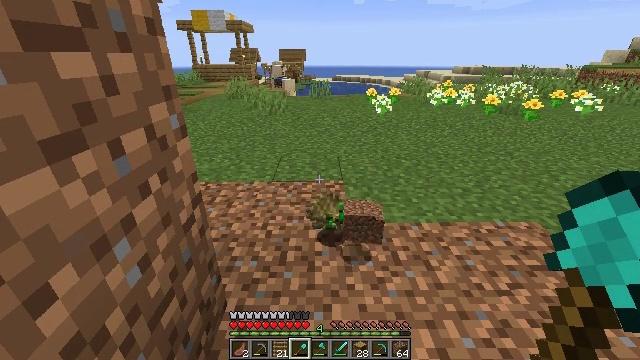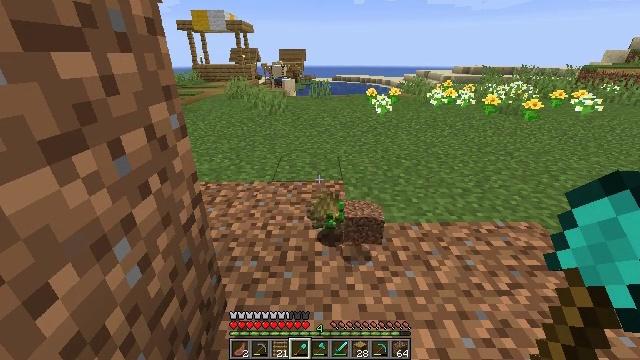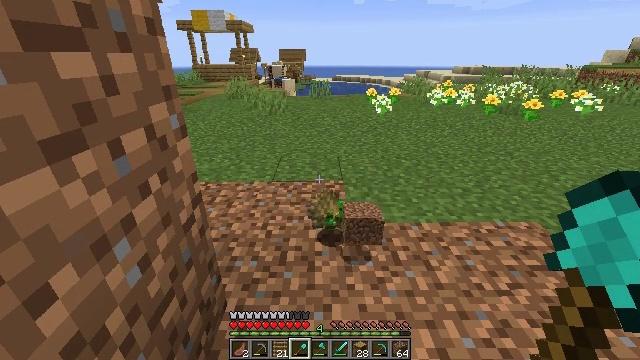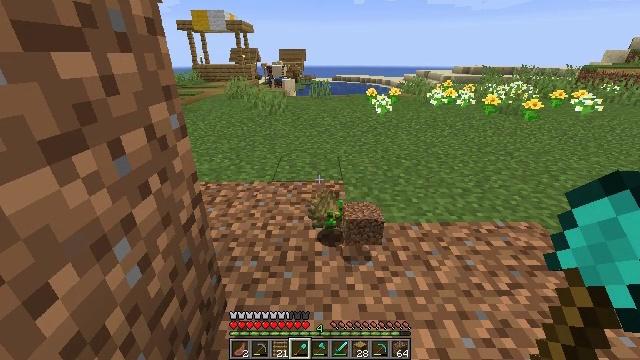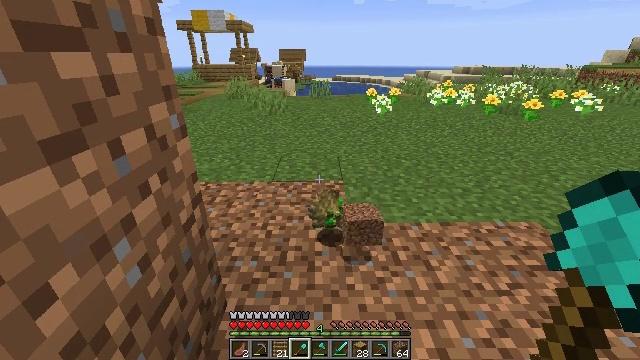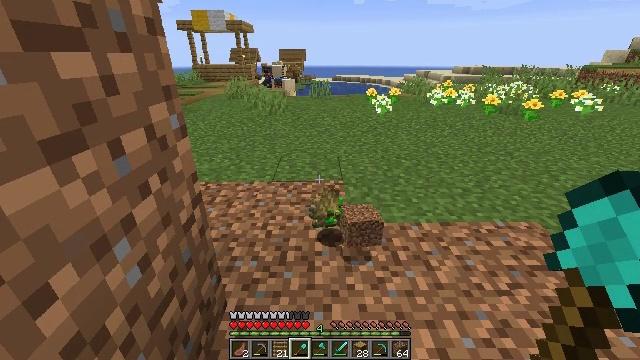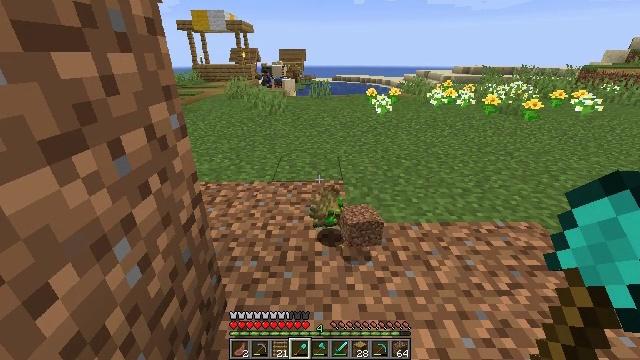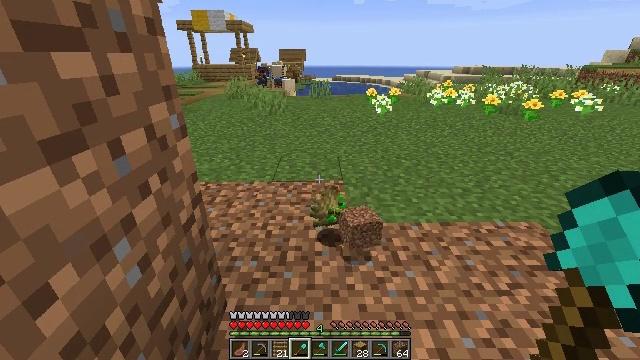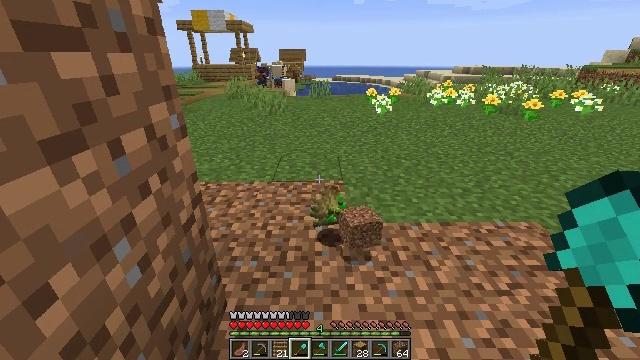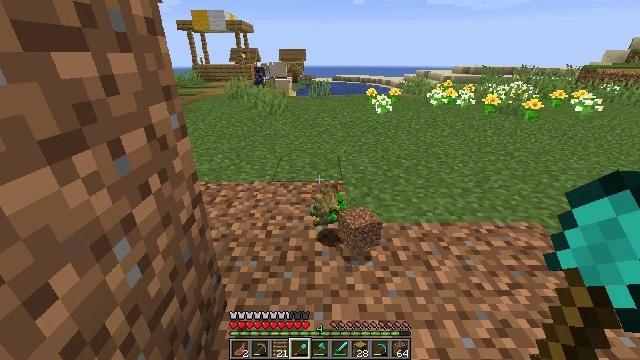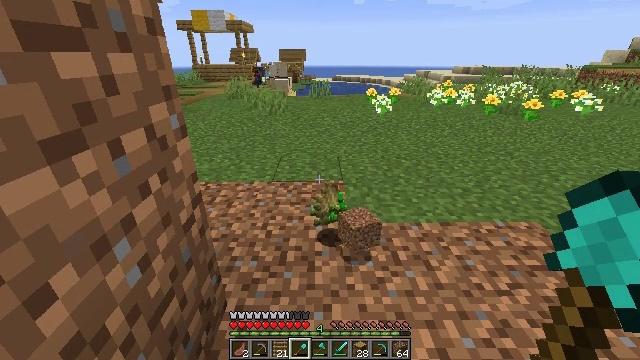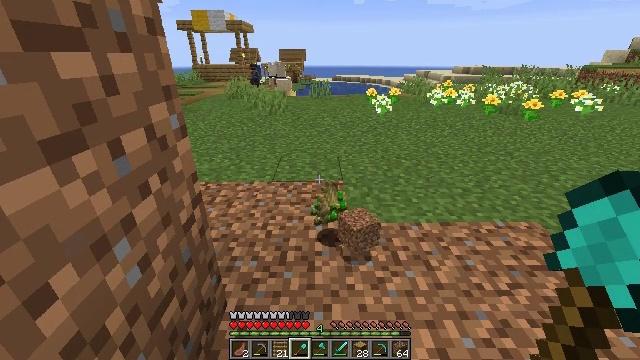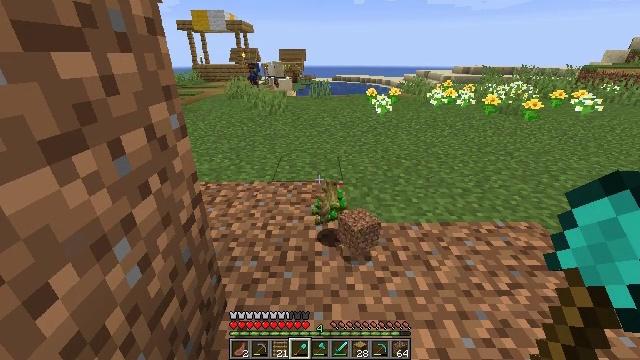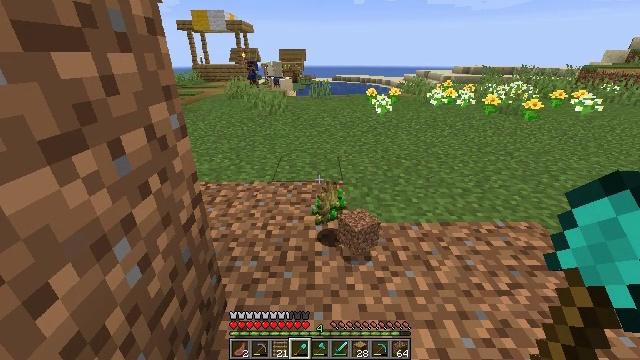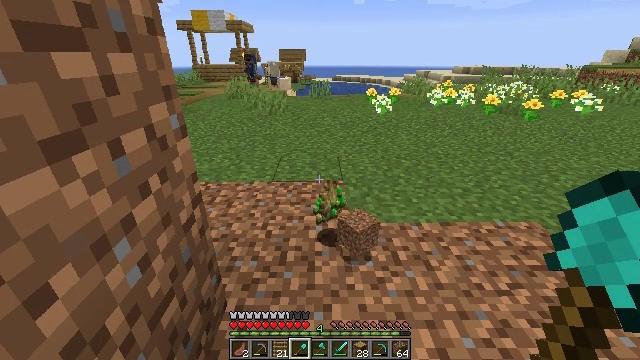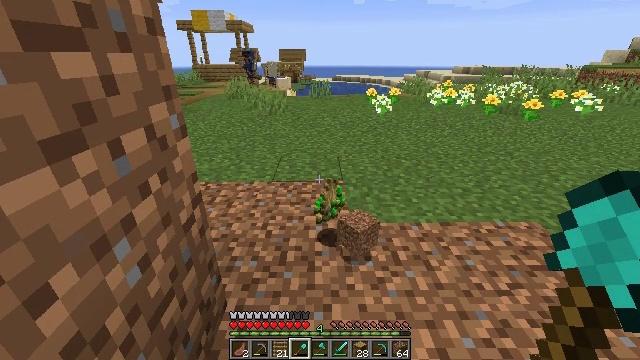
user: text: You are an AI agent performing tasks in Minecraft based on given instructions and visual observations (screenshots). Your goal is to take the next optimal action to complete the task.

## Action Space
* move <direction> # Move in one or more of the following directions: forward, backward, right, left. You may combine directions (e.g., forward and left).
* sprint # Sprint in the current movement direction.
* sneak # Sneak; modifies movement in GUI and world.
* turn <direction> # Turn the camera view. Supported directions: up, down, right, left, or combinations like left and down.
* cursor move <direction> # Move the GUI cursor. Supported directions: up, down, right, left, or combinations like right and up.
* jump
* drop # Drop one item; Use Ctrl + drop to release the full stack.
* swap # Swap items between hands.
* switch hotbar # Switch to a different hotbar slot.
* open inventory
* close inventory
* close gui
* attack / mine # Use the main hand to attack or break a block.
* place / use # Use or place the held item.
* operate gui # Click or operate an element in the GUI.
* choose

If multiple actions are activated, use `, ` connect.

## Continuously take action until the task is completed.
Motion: motion action
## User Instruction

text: Harvest farmland back to plain soil.
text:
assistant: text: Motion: no_op
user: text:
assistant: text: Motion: no_op
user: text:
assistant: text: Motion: no_op
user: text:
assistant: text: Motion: no_op
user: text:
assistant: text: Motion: no_op
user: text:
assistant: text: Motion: no_op
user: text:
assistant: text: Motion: no_op
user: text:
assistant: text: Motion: no_op
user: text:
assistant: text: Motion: no_op
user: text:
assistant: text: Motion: no_op
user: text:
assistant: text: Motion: no_op
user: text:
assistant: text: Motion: no_op
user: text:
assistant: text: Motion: no_op
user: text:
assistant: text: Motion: no_op
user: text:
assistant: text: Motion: no_op
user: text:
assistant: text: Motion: no_op
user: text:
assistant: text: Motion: no_op
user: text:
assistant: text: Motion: no_op
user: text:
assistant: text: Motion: no_op
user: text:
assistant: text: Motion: no_op
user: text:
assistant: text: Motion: no_op
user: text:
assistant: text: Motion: no_op
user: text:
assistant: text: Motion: no_op
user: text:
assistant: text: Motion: no_op
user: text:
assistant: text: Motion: no_op
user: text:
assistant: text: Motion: no_op
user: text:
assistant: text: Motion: no_op
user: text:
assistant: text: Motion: no_op
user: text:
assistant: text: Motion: no_op
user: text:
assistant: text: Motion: no_op